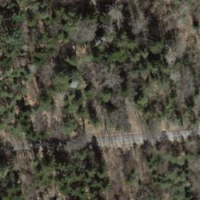
EUNIS habitat code: 44
Species observed at this site:
Mercurialis perennis